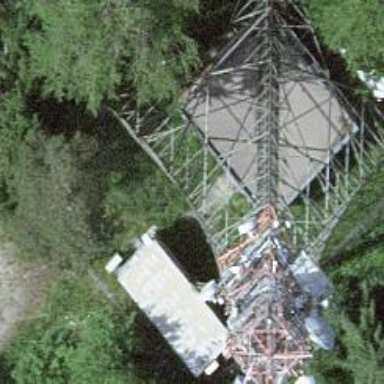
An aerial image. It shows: Mast structure.